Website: walmart
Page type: customer-info-address
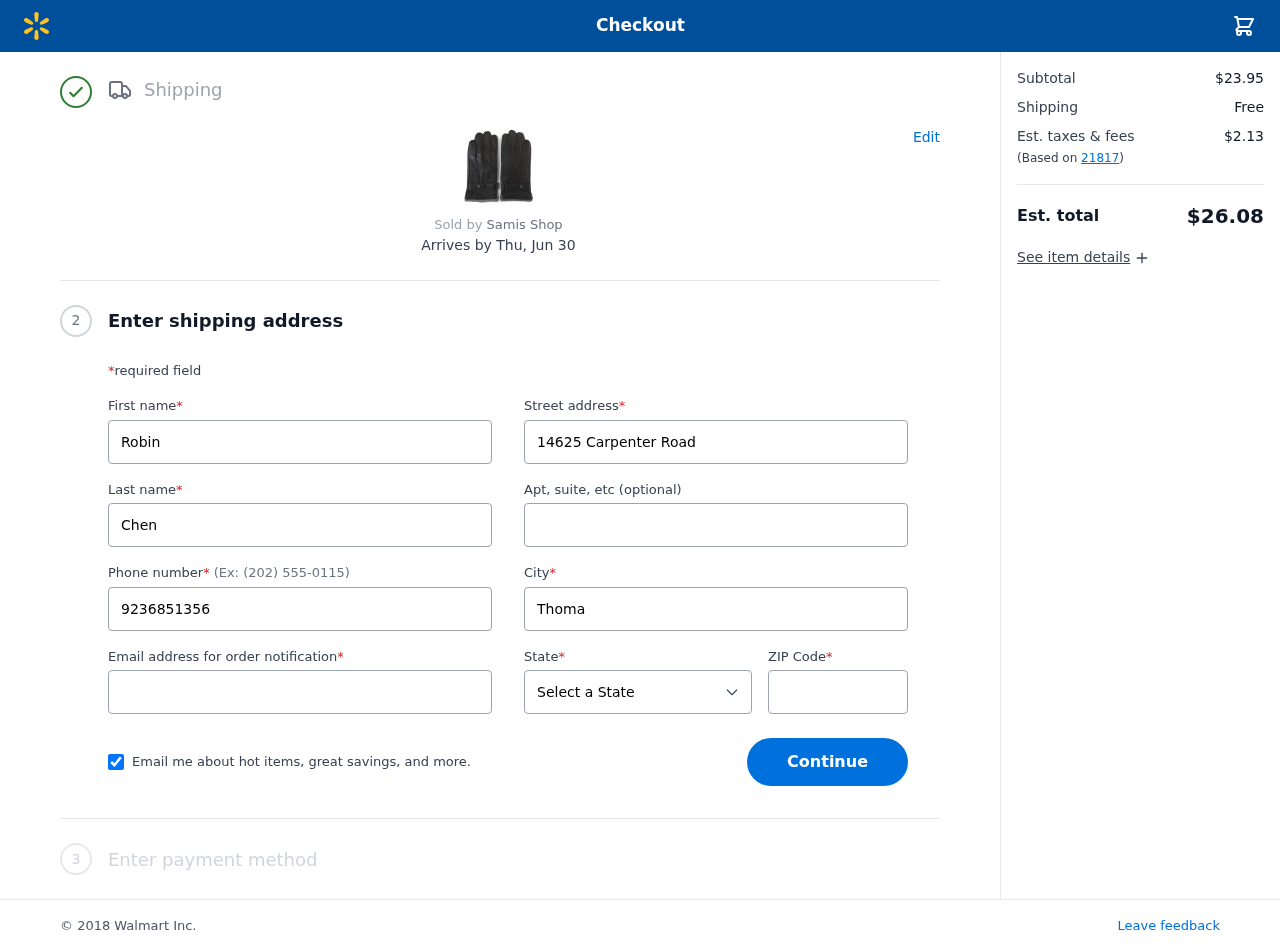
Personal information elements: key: PII_CITY
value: Thomaschester
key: PII_EMAIL
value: rchen@yahoo.com
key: PII_FIRSTNAME
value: Robin
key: PII_LASTNAME
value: Chen
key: PII_PHONE
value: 9236851356
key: PII_POSTCODE
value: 21817
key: PII_STATE
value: Florida
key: PII_STREET
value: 14625 Carpenter Road
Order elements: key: ORDER_DELIVERY_DATE
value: Thu, Jun 30
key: ORDER_SUBTOTAL
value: $23.95
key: ORDER_SHIPPING_COST
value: Free
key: ORDER_TAX
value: $2.13
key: ORDER_TOTAL
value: $26.08